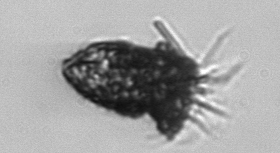
Label: Tintinnopsis